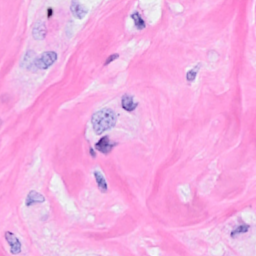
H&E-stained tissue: Breast